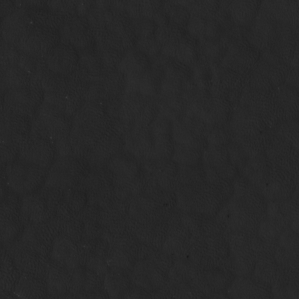
Label: non_frost